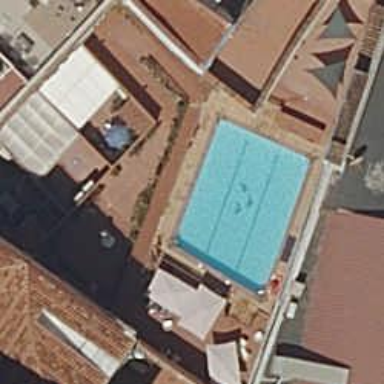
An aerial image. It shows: Swimming pool located in leisure land.